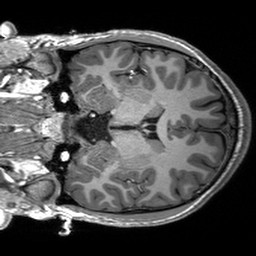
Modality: T1w
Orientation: coronal
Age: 20
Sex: male
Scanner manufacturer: siemens
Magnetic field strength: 3 T
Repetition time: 2.53 s
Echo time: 0.00227 s